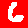
Digit: 6